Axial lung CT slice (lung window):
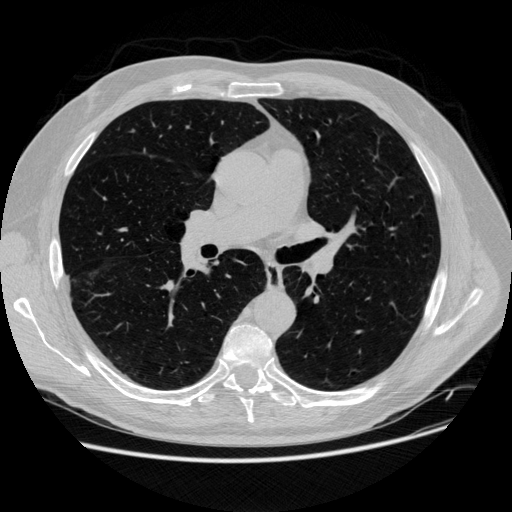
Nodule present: no